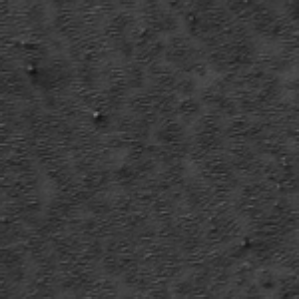
Label: frost